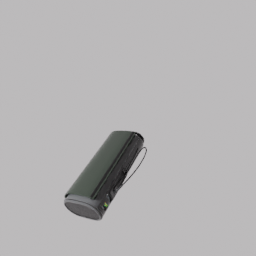
Label: mechanical